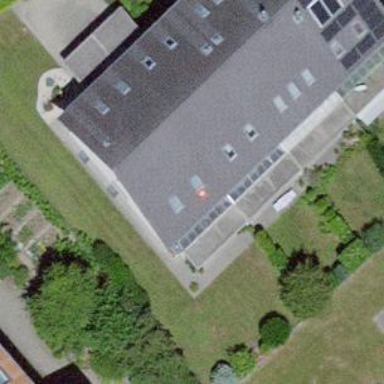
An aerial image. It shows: Terrace building.